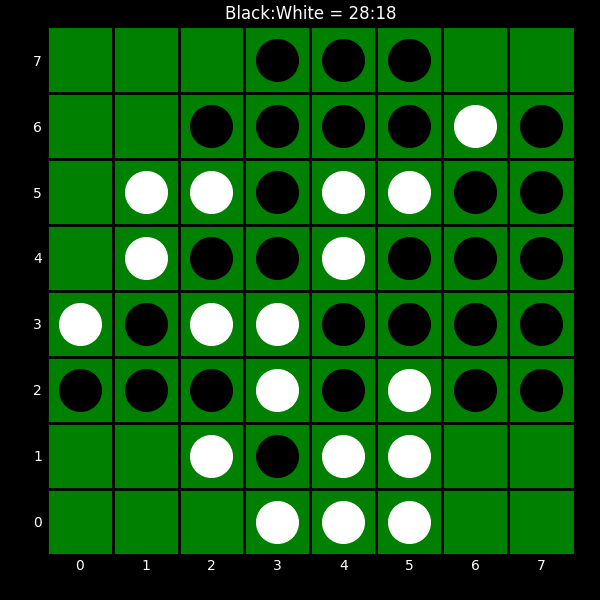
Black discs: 28
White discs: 18